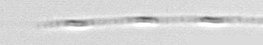
Label: Leptocylindrus